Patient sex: M
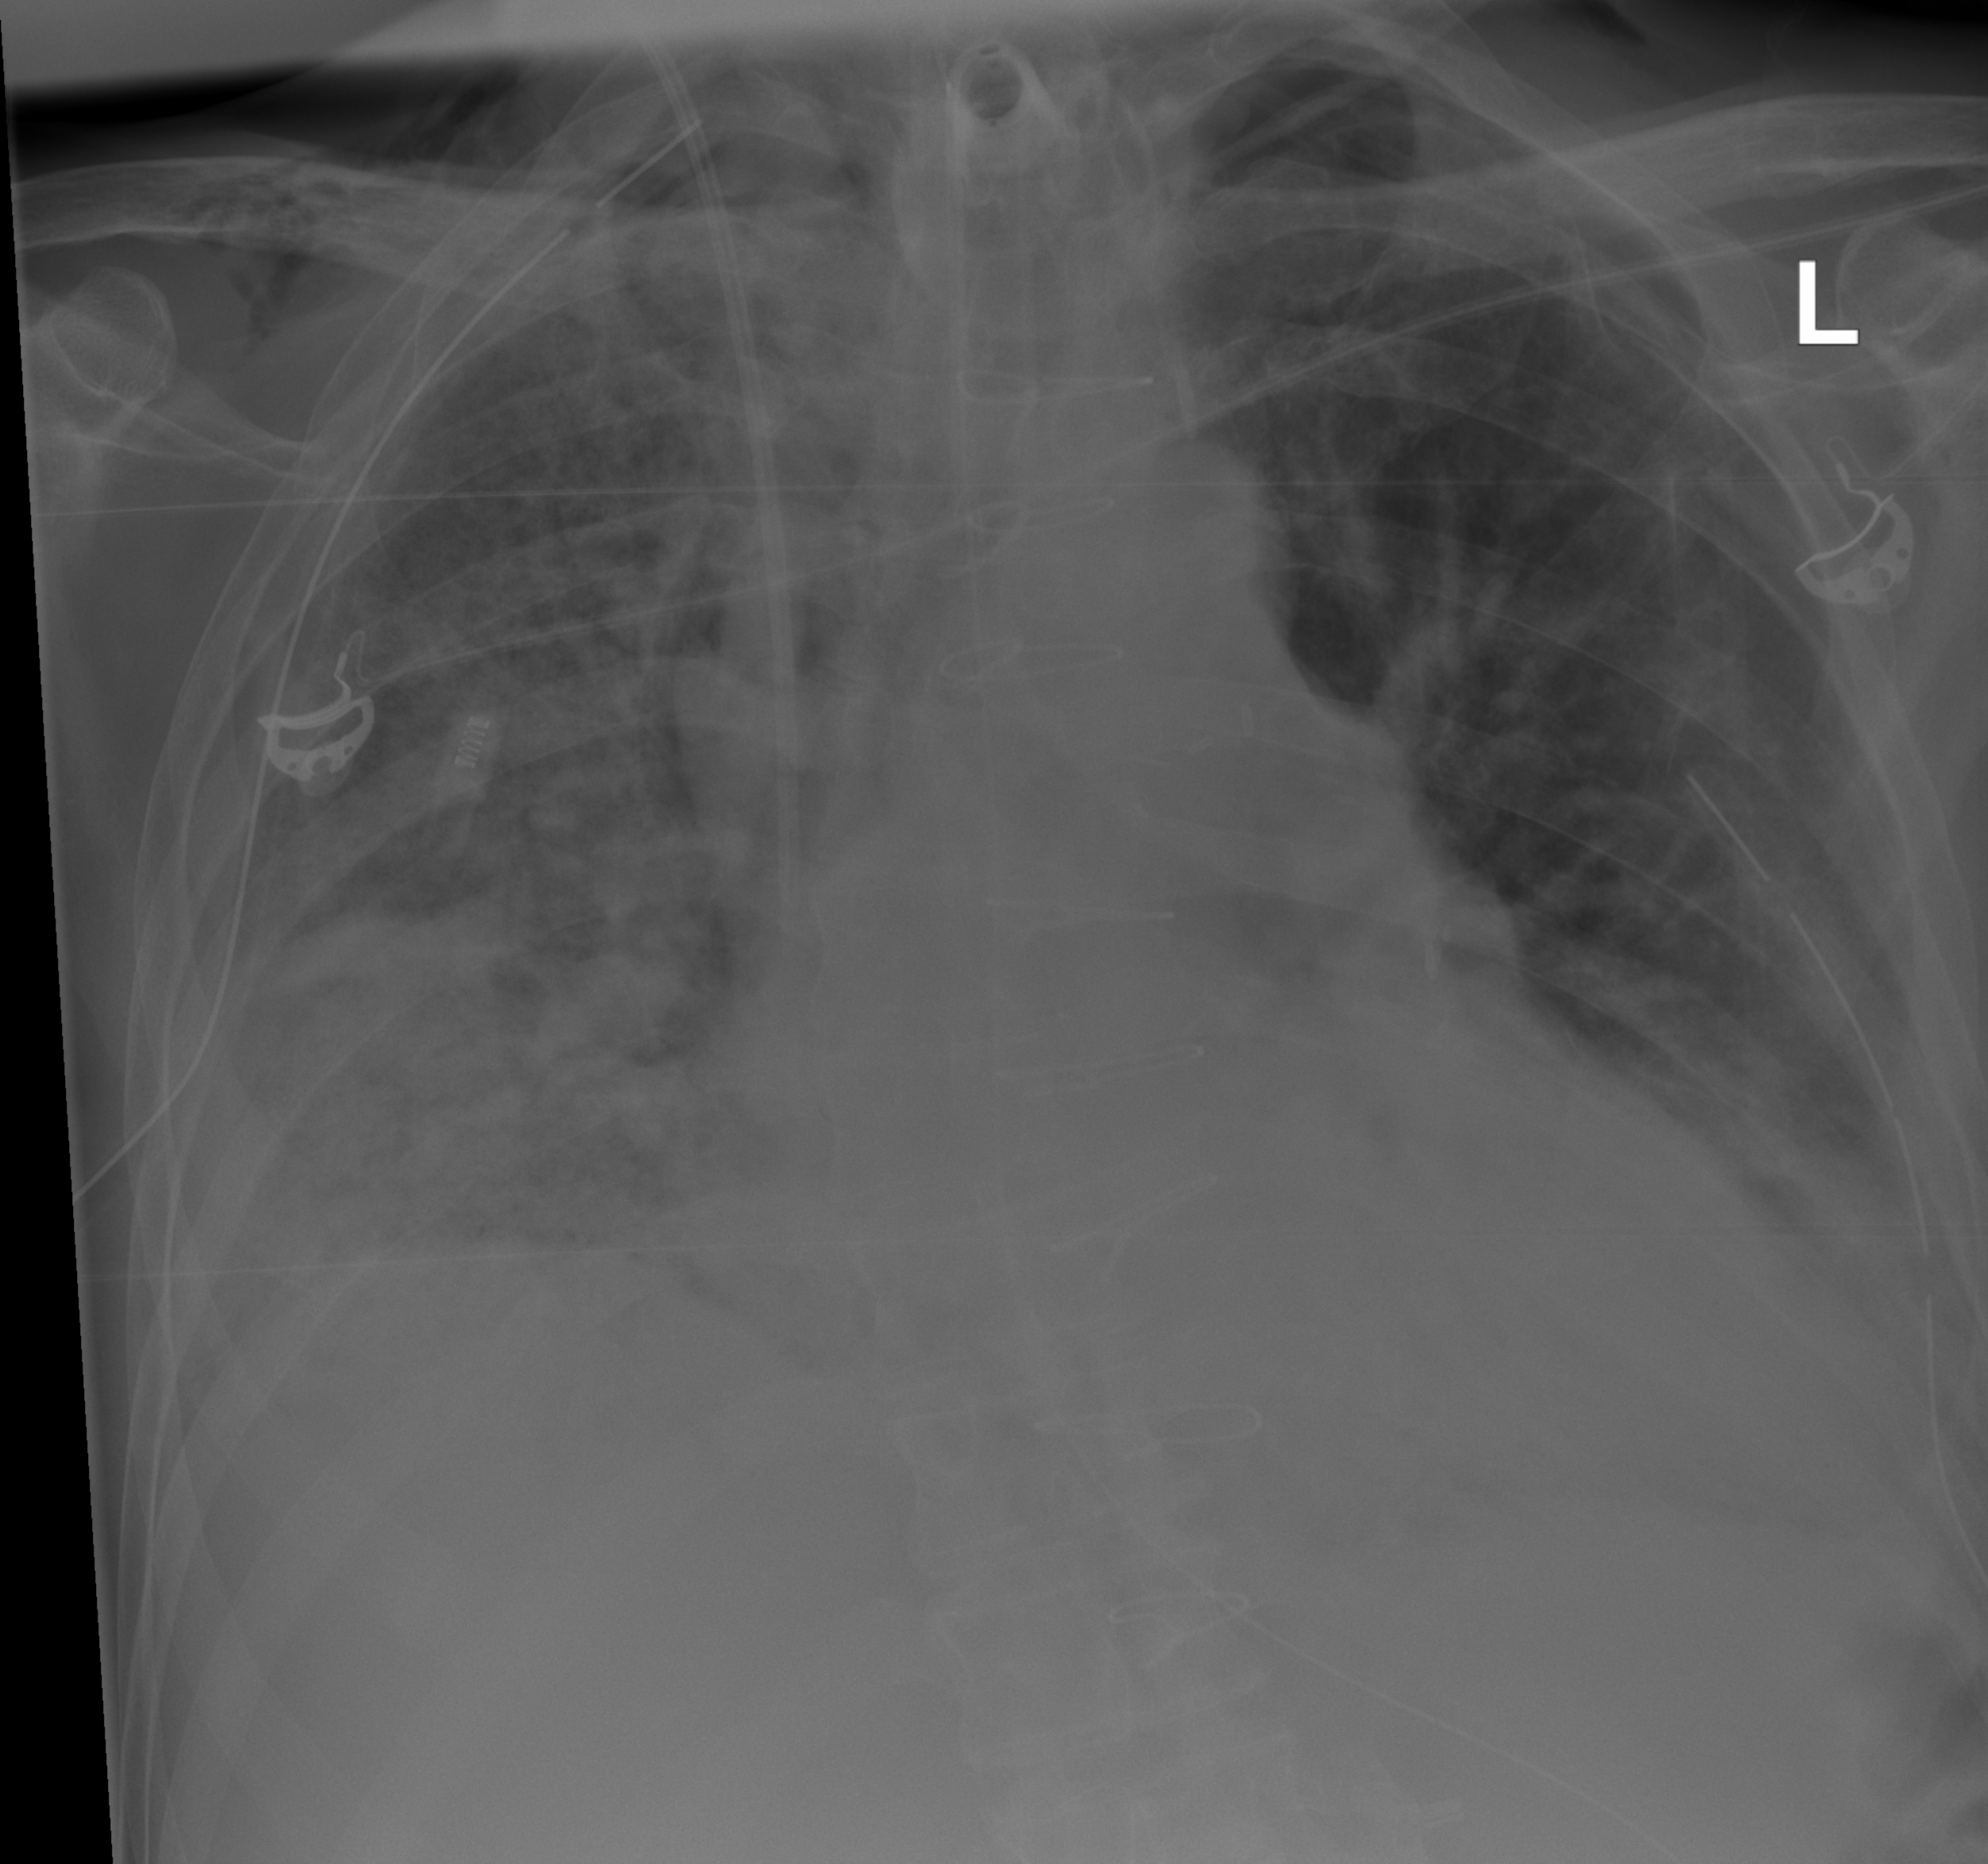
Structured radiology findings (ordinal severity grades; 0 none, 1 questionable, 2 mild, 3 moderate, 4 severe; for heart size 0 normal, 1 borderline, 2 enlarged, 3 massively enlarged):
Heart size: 1
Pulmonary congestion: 1
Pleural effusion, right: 2
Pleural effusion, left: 2
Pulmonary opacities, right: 3
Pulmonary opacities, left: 0
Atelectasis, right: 3
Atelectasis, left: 2